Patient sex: F
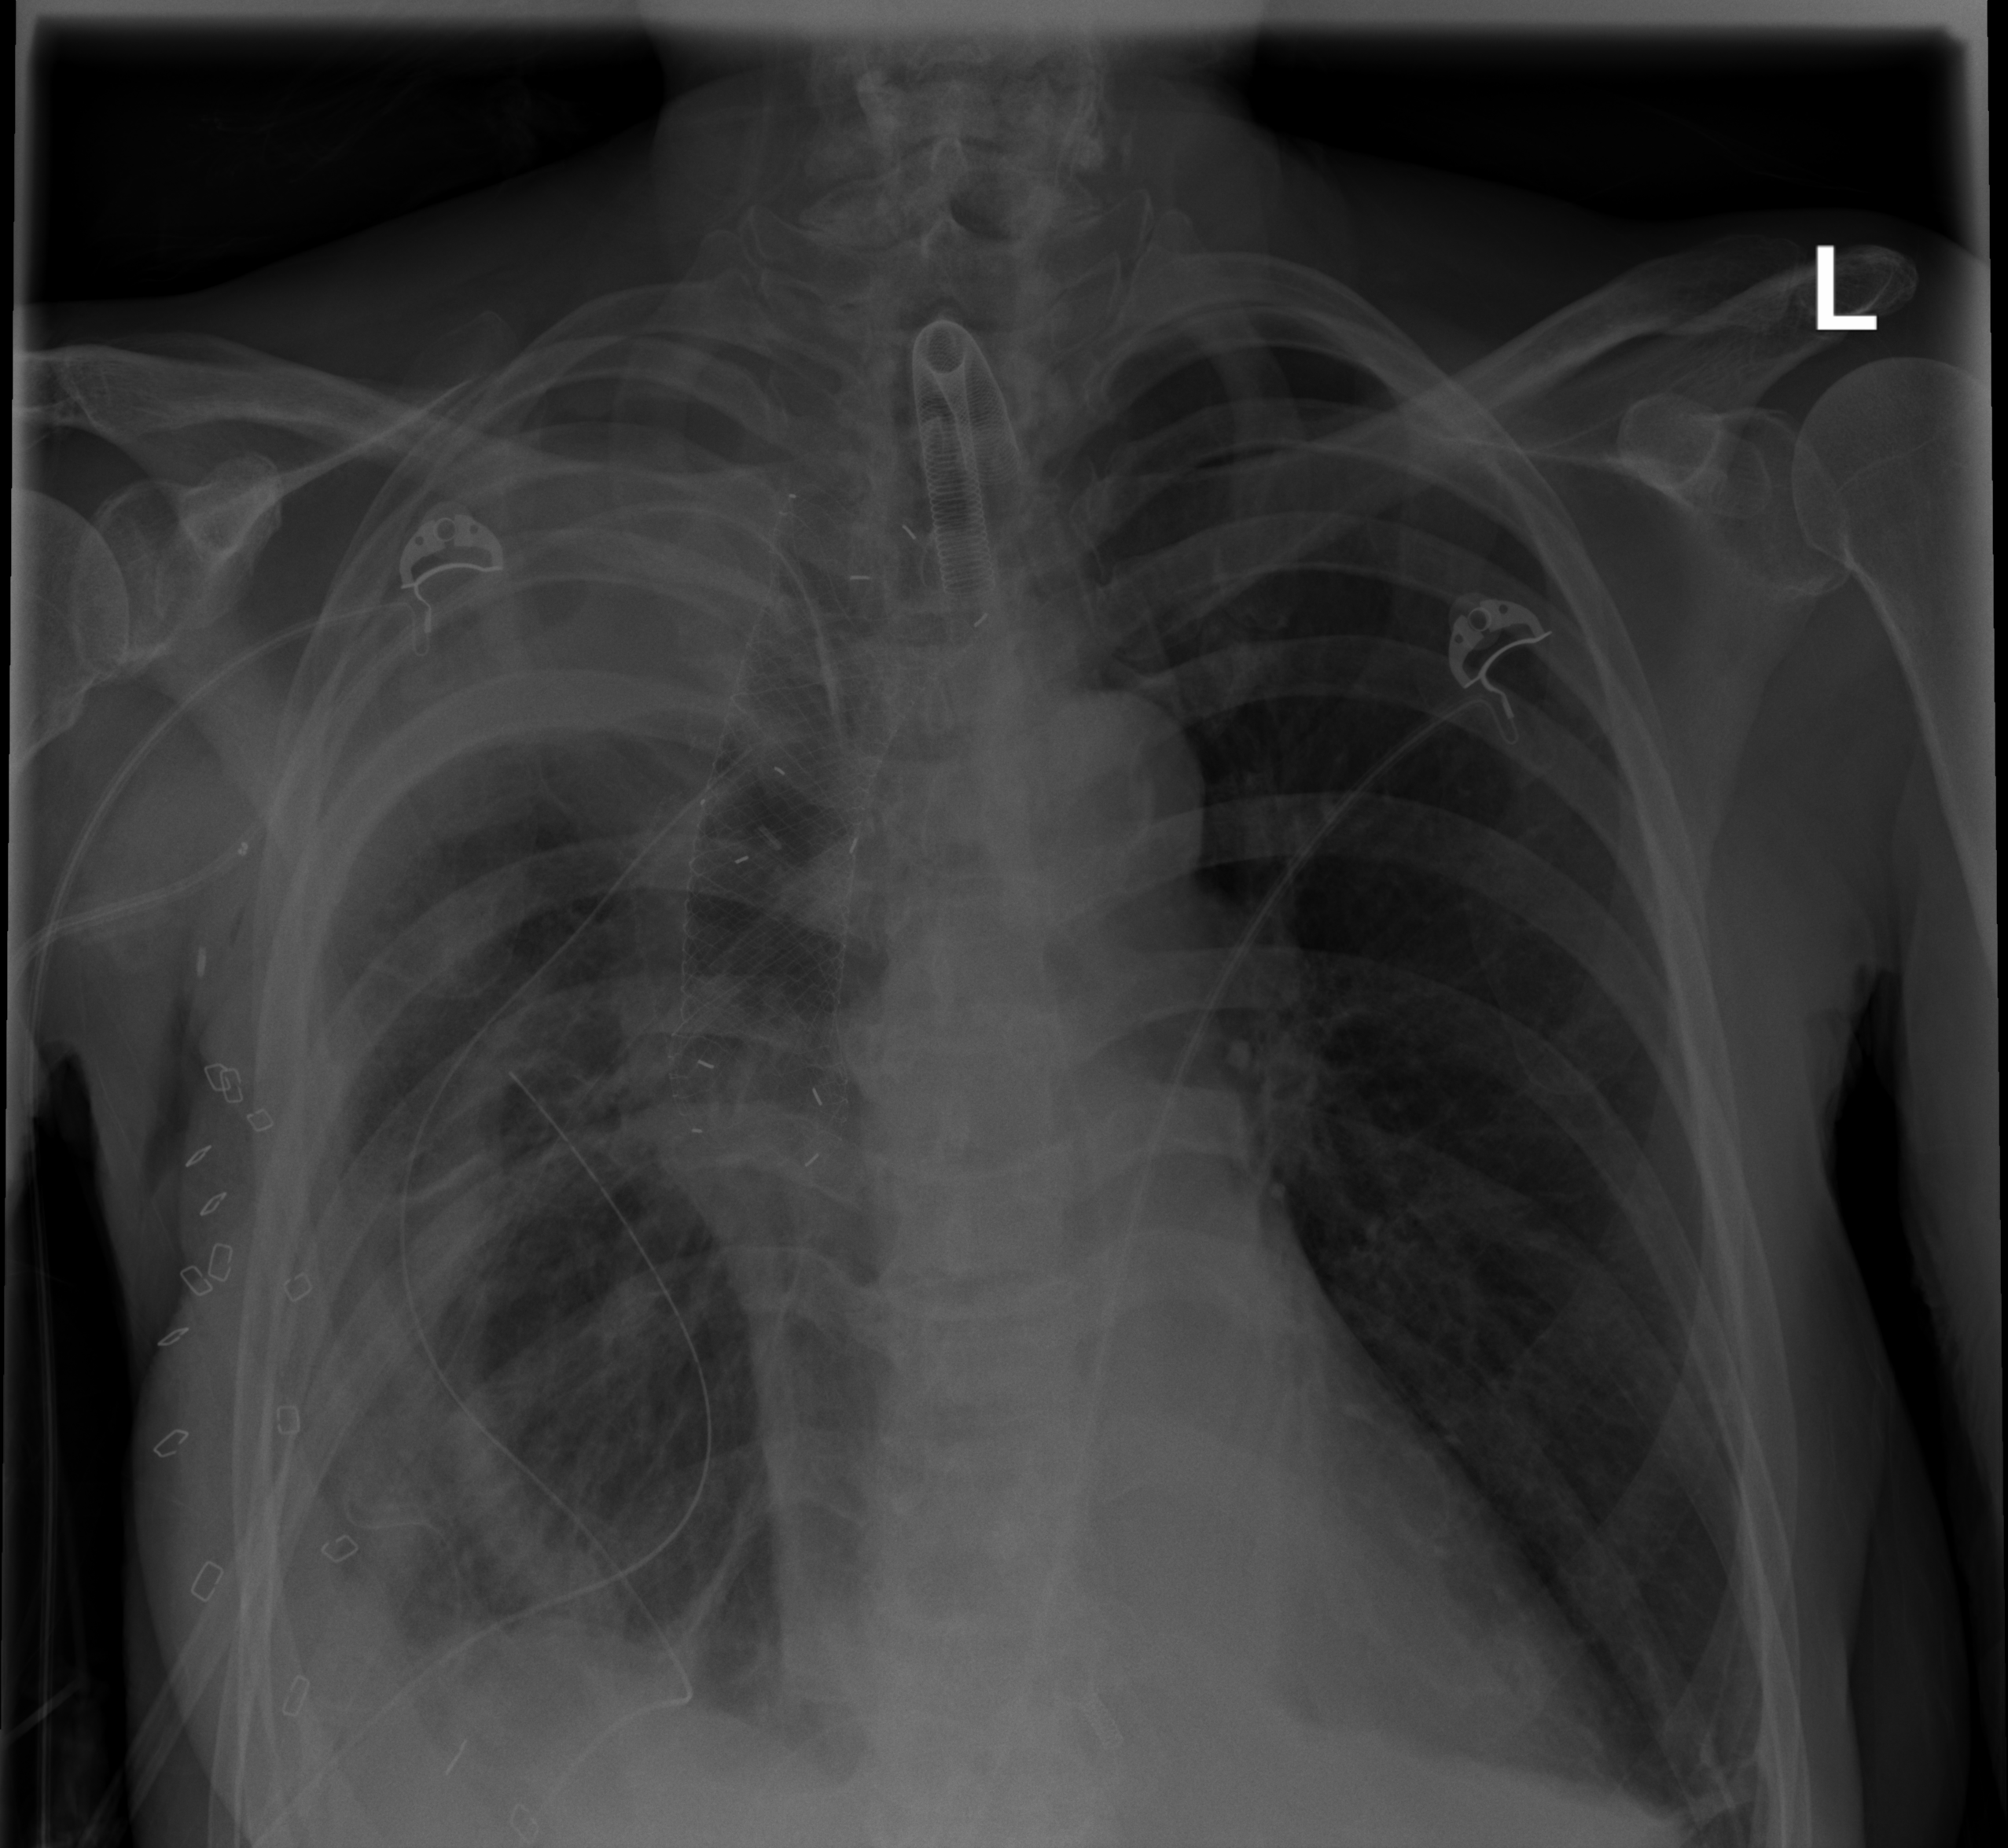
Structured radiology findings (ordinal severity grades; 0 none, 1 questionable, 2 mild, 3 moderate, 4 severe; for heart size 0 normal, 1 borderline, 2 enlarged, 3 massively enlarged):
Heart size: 2
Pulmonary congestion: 0
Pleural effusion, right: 3
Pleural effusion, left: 0
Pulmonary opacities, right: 2
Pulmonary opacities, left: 0
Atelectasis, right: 3
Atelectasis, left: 0